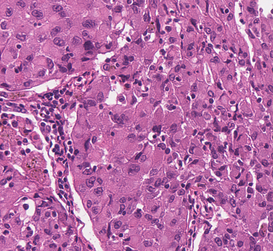
Tumor epithelial tissue: yes
Tumor-associated stroma tissue: yes
Normal tissue: no